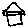
Label: house